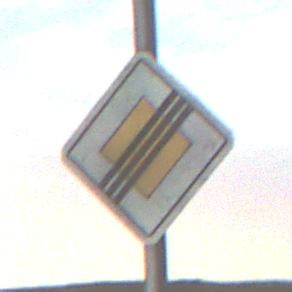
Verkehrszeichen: EndeVorfahrtsstrasse
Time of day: Night
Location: Outdoor (Nature)
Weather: Overcast
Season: NotSpecified
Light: Artificial